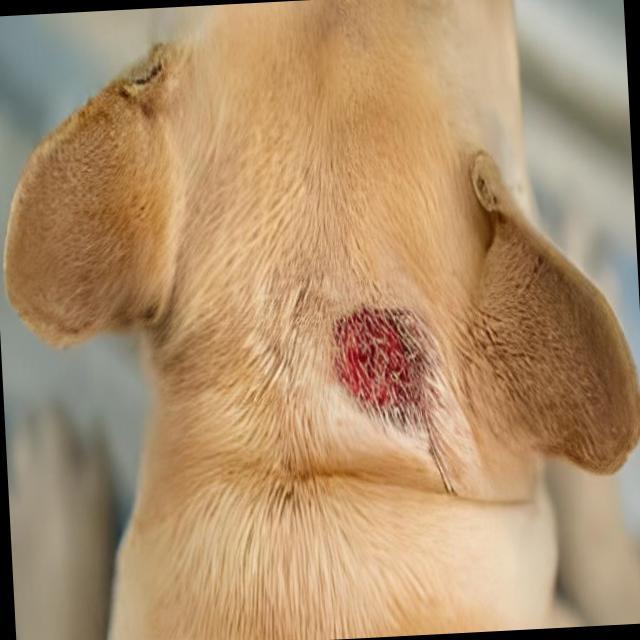
Canine dermatitis — inflammation of the skin presenting with erythema, pruritus, papules, and excoriation. May be allergic, contact, or atopic in origin.